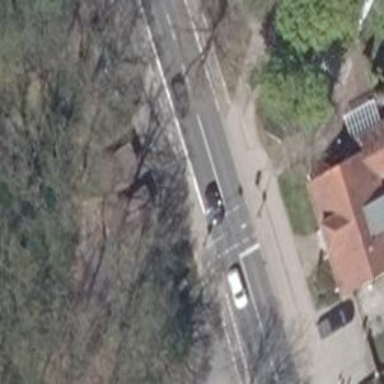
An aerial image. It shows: Primary highway with asphalt surface. There are sidewalks on both sides and designated cycle lane on the left.